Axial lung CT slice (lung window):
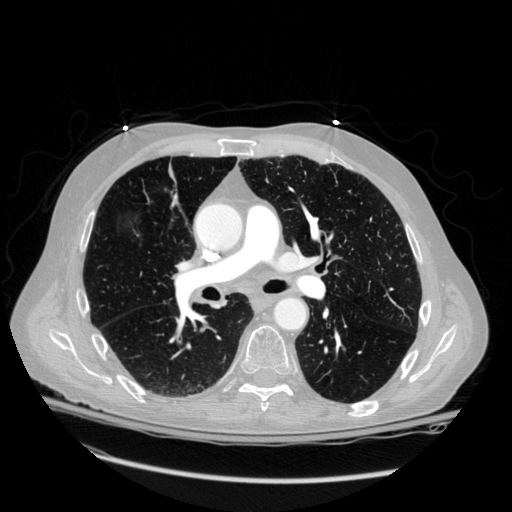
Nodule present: no